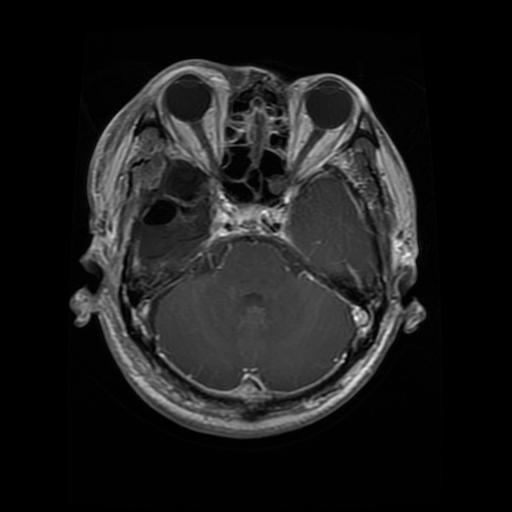
Label: glioma